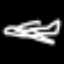
Label: airplane